Interaction volume radius: 5 \u00c5
Interaction volume height: 15 \u00c5
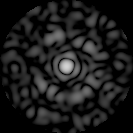
Disorder parameter: 0.7828